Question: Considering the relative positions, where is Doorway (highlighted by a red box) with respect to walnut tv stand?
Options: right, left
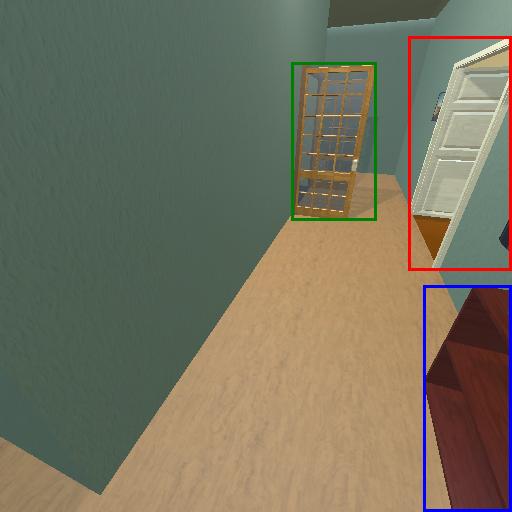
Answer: right